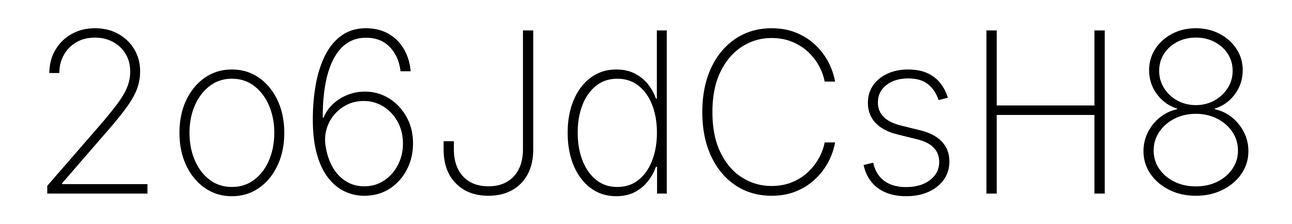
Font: Inter_ExtraLight